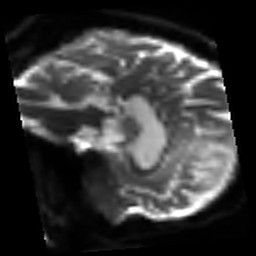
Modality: sbref
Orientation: sagittal
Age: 40
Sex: male
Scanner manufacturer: siemens
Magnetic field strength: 3 T
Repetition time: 3.2 s
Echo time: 0.081 s